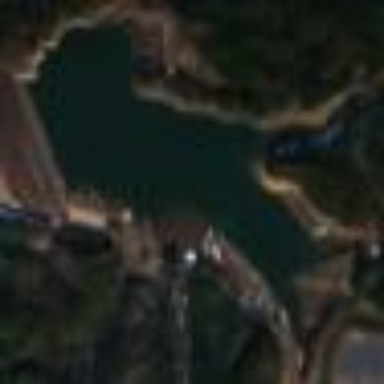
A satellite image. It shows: Dam holding back body of water.